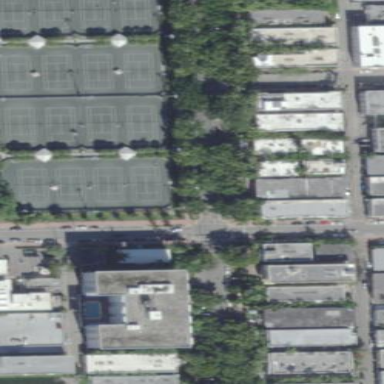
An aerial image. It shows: Tennis court on pitch designated for leisure land.